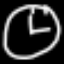
Label: clock